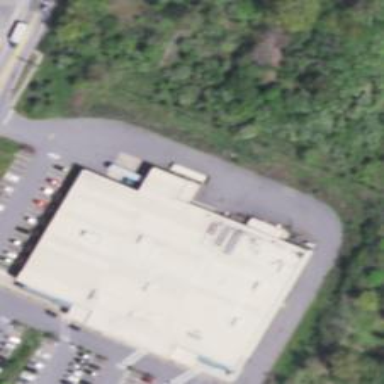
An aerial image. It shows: Commercial building housing car repair shop.